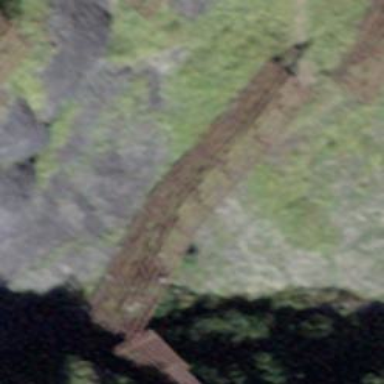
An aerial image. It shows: Structure designed for avalanche protection.